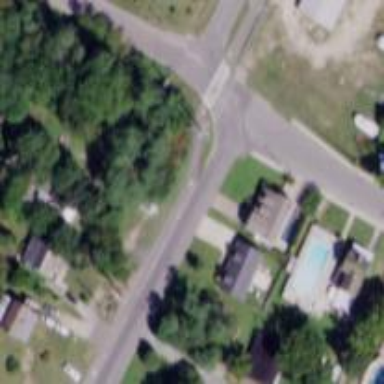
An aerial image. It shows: Unmarked crossing on asphalt footway.